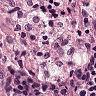
Metastatic tissue present: no